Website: lowes
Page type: customer-info-address
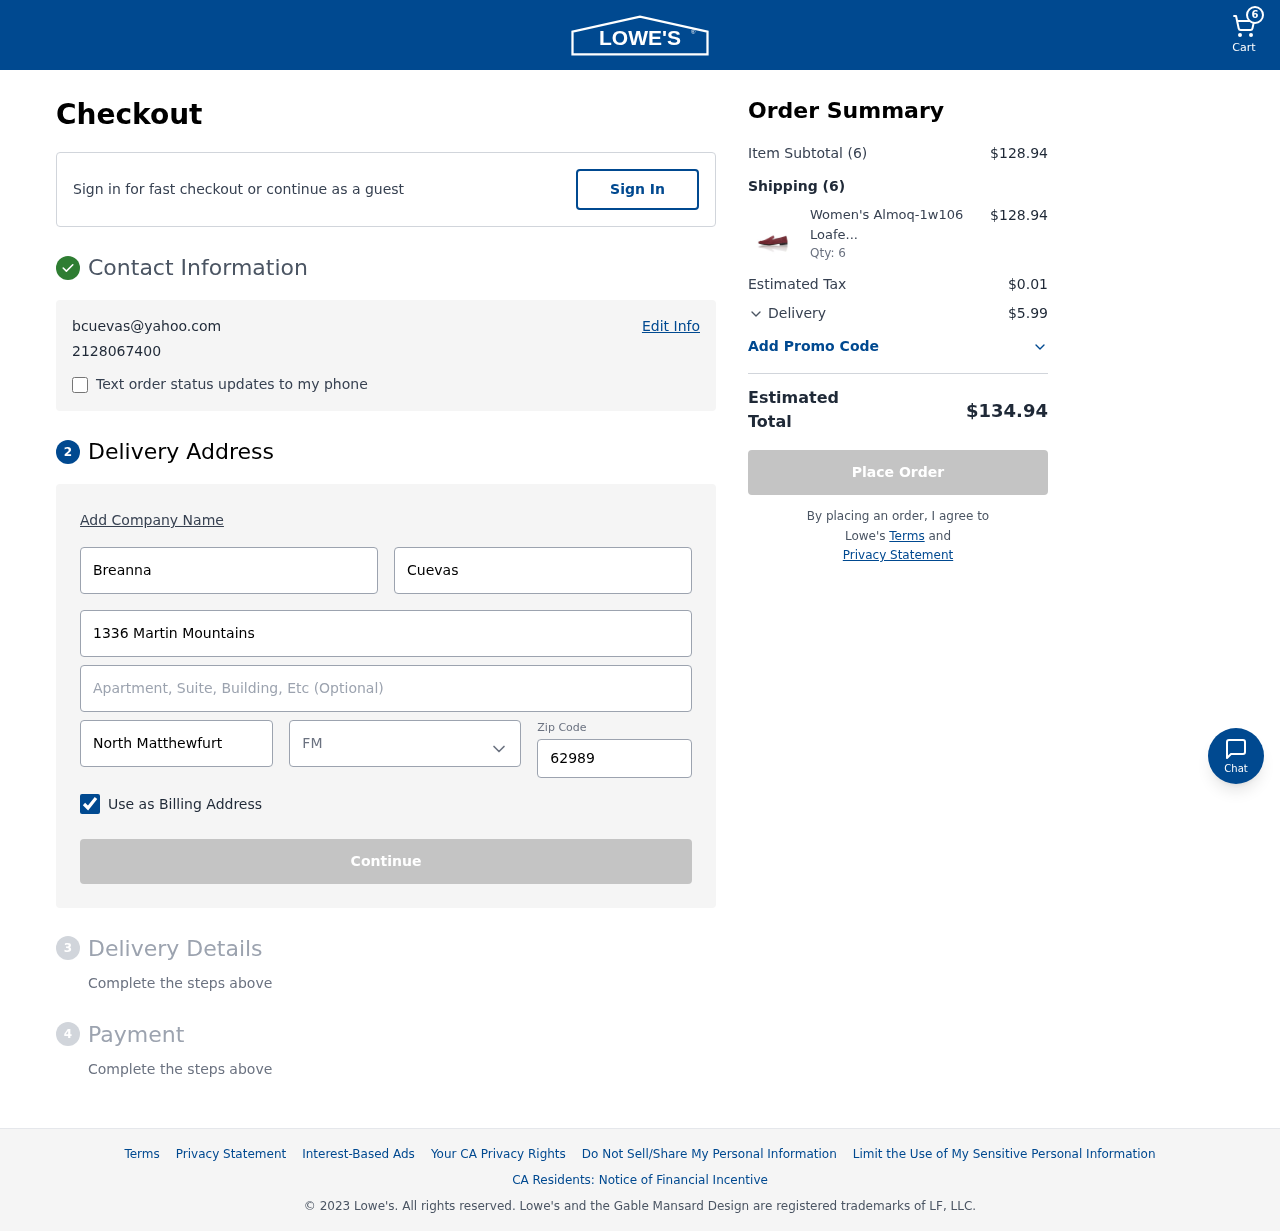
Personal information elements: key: PII_CITY
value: North Matthewfurt
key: PII_EMAIL
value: bcuevas@yahoo.com
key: PII_FIRSTNAME
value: Breanna
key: PII_LASTNAME
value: Cuevas
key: PII_PHONE
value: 2128067400
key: PII_POSTCODE
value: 62989
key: PII_STATE
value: FM
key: PII_STREET
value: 1336 Martin Mountains
Product elements: key: PRODUCT1_NAME
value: Women's Almoq-1w106 Loafers, Red Burgundy, 8 US
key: PRODUCT1_QUANTITY
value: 6
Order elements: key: ORDER_NUM_ITEMS
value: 6
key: ORDER_SUBTOTAL
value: $128.94
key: ORDER_NUM_ITEMS2
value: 6
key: ORDER_SUBTOTAL2
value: $128.94
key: ORDER_TAX
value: $0.01
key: ORDER_SHIPPING_COST
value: $5.99
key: ORDER_TOTAL
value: $134.94